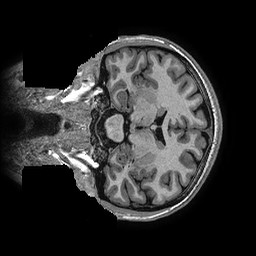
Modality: T1w
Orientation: coronal
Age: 22
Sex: female
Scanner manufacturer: ge
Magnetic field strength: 3 T
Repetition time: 0.006952 s
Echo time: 0.00292 s